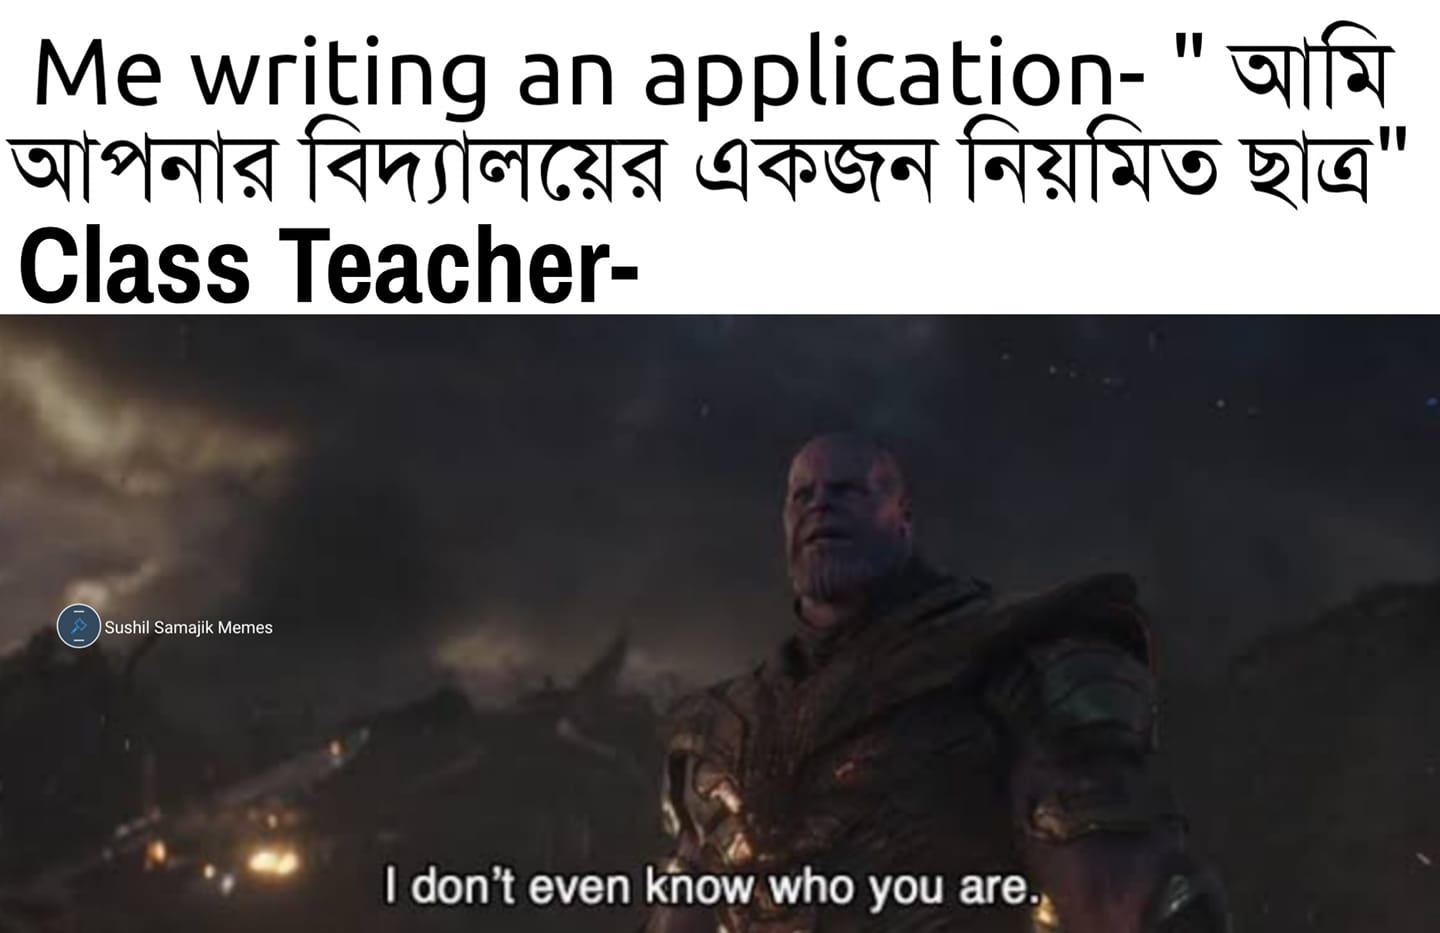
Caption: Me writing an application - " আমি আপনার বিদ্যালয়ের একজন নিয়মিত ছাত্র " Class Teacher -    I don't even know who you are .
Label: non-hate